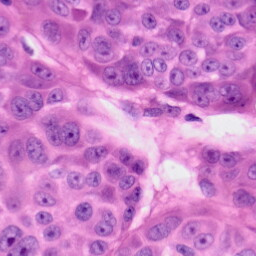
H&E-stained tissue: Skin